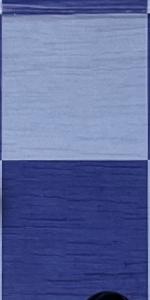
Label: Empty